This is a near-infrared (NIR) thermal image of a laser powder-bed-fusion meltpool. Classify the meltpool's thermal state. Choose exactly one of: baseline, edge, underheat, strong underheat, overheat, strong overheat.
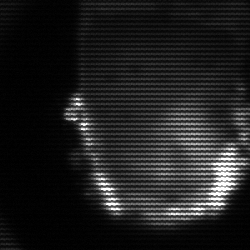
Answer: baseline